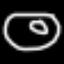
Label: donut